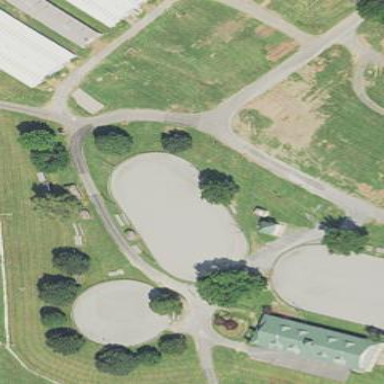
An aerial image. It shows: Equestrian pitch used for leisure and sports activities.